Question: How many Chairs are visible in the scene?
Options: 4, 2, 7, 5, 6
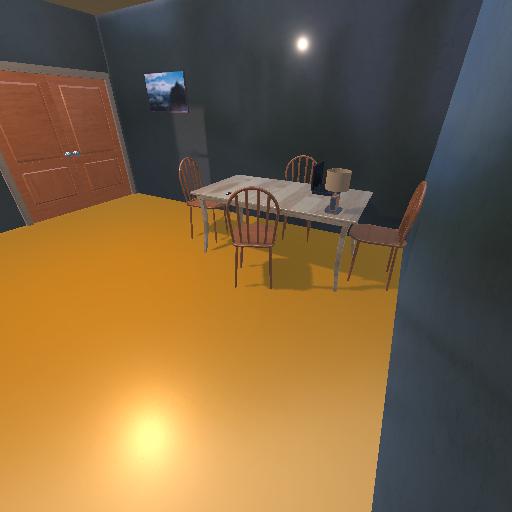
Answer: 4